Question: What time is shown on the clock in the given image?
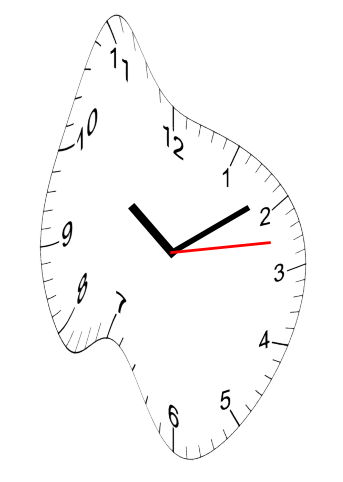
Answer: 10:09:13